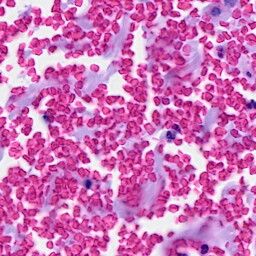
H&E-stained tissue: Breast